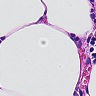
Metastatic tissue present: no